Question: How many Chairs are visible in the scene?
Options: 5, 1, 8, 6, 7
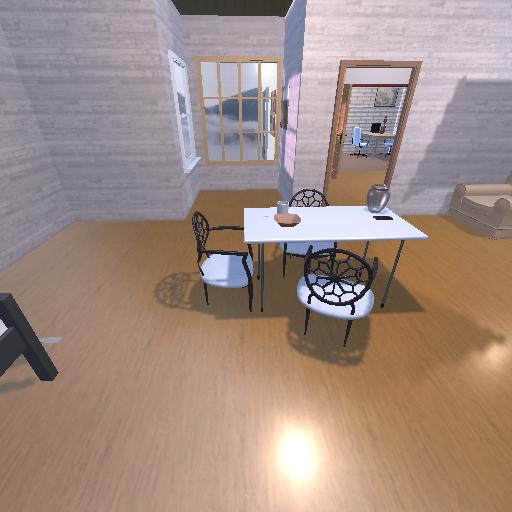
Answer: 5